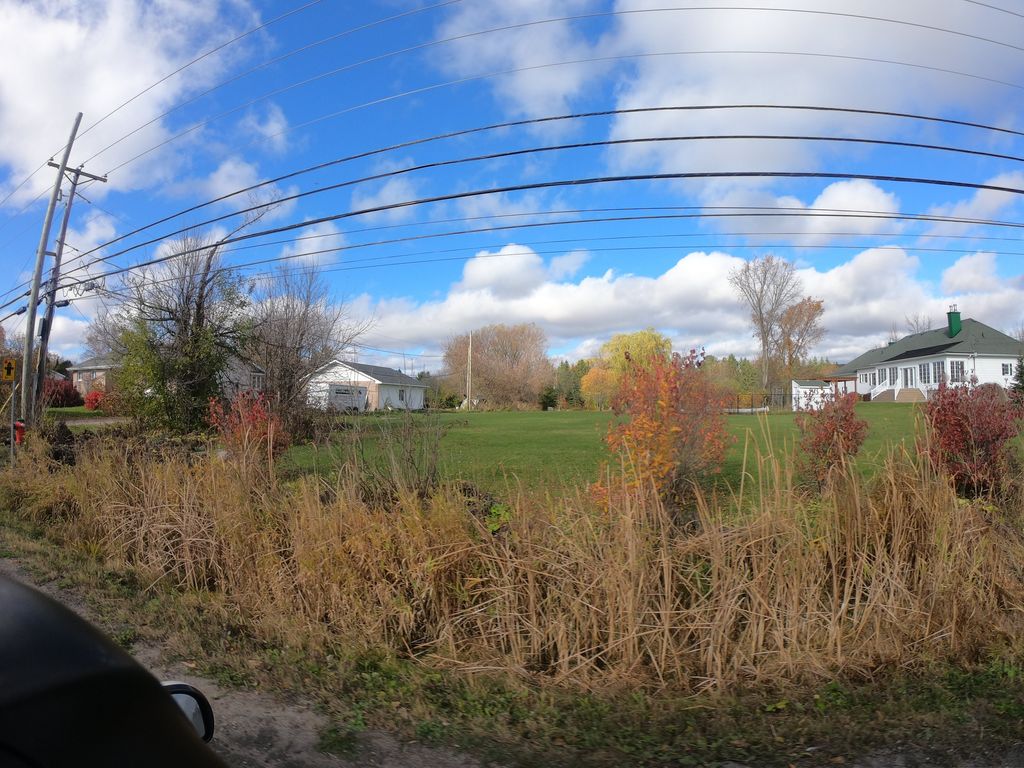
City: ottawa-gatineau